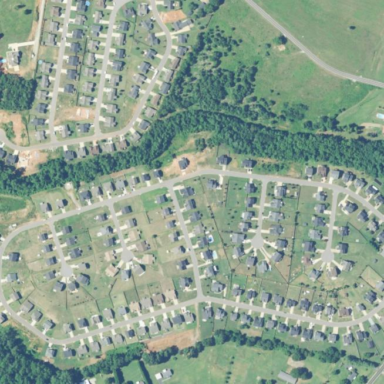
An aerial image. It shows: Residential area within neighborhood.